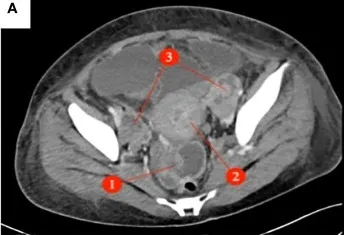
Abdominal and pelvic enhanced CT: (Before chemotherapy AB After chemotherapy CD) : (A) The pelvic mass presents as an irregular solid cystic lesion measuring 5x6cm, exhibiting patchy shadowing and demonstrating enhancement of both the solid component and cyst wall. ((1)); The cervix exhibited a 5 x 4cm mass with heterogeneous enhancement of soft tissue density. (o(2)); Bilateral ovarian enlargement ((3)), Pelvic effusion.
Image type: radiology (ct)